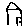
Label: house